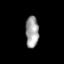
Tissue: skin
Cell type: Epithelial cells
Senescence score: 0.229
Nuclear area (px): 412
Mean DAPI intensity: 157.534